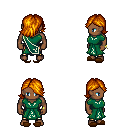
a pixel art fantasy rpg character, male body template, human, dark skin, sash dress, gold greaves, dark blonde swoop hairstyle, bracelets, brown slippers, four views (front, back, left, right), 2x2 character sprite sheet, small pixel art, hard edges, no anti-aliasing